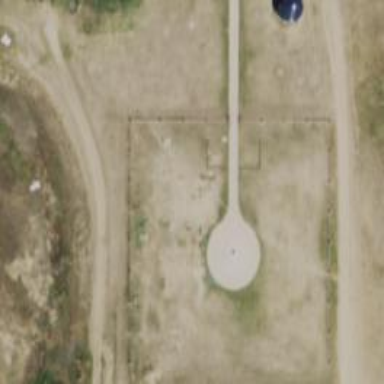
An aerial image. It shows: Historic monument.